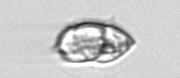
Label: Gyrodinium